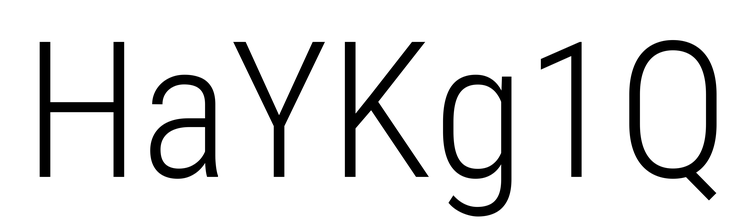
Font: Roboto_Condensed_Light